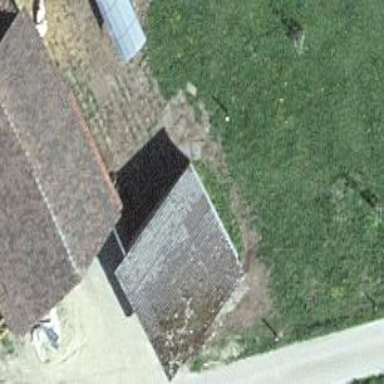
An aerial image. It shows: Garage.